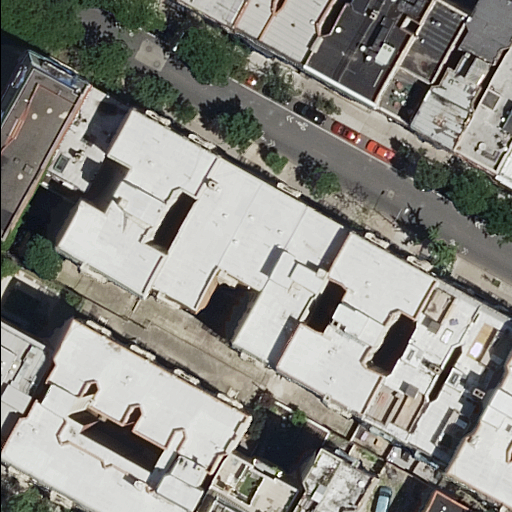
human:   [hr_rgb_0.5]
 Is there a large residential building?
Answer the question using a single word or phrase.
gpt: yes

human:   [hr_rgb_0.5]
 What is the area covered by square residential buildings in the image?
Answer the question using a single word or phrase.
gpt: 0m2

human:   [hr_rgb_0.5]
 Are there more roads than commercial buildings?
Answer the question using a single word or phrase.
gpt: yes

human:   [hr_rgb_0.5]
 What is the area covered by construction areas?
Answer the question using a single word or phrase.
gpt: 0m2

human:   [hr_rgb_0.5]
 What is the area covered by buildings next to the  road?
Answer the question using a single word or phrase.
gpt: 5576m2

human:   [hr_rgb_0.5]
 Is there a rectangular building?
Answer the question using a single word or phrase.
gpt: yes

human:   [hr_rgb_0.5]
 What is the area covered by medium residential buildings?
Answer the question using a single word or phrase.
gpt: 2118m2

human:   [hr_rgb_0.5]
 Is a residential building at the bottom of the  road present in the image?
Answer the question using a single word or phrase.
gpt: yes

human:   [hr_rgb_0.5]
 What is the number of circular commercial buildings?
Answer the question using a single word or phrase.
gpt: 0

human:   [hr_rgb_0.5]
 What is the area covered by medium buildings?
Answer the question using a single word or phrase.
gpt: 2118m2

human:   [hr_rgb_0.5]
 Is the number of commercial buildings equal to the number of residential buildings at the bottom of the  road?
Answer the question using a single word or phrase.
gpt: no

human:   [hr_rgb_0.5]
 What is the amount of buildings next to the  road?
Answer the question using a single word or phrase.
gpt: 19

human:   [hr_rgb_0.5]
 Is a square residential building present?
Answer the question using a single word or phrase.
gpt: no

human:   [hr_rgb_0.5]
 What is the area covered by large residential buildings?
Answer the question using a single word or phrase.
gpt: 3201m2

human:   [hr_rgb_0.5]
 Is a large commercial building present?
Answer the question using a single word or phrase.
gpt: no

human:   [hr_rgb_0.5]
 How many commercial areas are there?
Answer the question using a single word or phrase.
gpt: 0

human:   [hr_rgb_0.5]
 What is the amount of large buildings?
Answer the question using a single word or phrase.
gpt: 4

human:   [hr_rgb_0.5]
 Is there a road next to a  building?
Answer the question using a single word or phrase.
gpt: yes

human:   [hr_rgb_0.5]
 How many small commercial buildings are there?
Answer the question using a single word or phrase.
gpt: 0

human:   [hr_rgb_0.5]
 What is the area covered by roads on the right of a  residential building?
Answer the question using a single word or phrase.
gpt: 0m2

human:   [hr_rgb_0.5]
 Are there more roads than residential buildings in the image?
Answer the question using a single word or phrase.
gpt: no

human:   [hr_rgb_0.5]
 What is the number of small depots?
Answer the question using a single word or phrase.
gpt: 0

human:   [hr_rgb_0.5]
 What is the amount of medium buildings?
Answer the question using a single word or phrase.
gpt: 9

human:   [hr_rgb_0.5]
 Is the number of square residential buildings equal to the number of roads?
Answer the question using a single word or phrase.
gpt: no

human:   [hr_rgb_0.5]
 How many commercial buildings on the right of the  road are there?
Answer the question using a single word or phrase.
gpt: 0

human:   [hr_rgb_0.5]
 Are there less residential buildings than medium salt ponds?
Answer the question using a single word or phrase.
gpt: no

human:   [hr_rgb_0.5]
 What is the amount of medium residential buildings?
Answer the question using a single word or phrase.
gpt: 9

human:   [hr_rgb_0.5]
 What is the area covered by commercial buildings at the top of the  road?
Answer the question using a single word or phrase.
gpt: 0m2

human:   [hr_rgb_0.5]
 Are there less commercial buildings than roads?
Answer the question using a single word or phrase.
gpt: yes

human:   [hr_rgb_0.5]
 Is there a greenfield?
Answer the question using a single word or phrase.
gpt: no

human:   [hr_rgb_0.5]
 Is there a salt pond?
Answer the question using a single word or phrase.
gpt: no

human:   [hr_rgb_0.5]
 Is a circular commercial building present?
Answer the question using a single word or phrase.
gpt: no

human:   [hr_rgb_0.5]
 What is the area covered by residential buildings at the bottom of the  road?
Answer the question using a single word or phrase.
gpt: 2378m2

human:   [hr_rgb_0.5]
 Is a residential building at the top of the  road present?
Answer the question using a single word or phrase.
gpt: yes

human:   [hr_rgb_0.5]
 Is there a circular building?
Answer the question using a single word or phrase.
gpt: no

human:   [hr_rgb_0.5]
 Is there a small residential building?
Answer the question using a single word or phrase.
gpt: yes